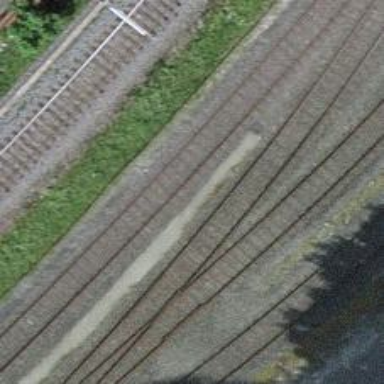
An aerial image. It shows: Single-track railway spur.